Question: I am implementing a 2-Dimensional Neuron Network on Windows, Visual Studio 2015.

Picture is from Dave Miller blog <URL>
I have a topology variable, which is the structure of the network => therefore it's the 3-dimensional vector of Neurons exactly like the picture above.
my topology is a vector of Layers:
'''
typedef vector<vector<Neuron>> Layer; // this is written outside main()
vector<Layer> topology; // this is within main()
'''
then, in my main(), I create the test topology with an example layers to test my Net class constructor:
'''
int main()
{
// test topology {3x3,2x2,2}
vector<Layer> topology;
Layer L0 [3][3];
Layer L1 [2][2];
Layer L2 [1][2];
topology.push_back(L0);
topology.push_back(L1);
topology.push_back(L2);
Net myNet(topology); // create the network
return 0;
}
'''
To test my Net constructor, I will {cout} the letter 'k' on each creation of a new Neuron:
'''
class Net
{
public:
Net(vector<Layer> topology) // constructor
{
// Create the Layers and fill it with neurons
for (int LayersNumber = 0; LayersNumber < topology.size(); LayersNumber++) //(0 is the input layer, last is output, rest are the hidden)
{
m_layers.push_back(Layer()); // add a 2-d layer
for (int NeuronRow = 0; NeuronRow < topology[LayersNumber].size(); NeuronRow++) // fill the layer with Neurons
{
m_layers.back().push_back(vector<Neuron>(0)); // add a vector of Neurons on the new 2-d layer (using .back())
for (int NeuronColumn = 0; NeuronColumn <= topology[LayersNumber][NeuronRow].size(); NeuronColumn++) // <= for the Bias Neuron
{
m_layers[LayersNumber].back().push_back(Neuron()); // add a Neuron
// m_layers[LayerNum][NeuronRow]{NeuronColumn]
cout << "K" << endl; // display test
}
}
}
};
'''
For some reason I have an error in my main() on the .push_back function calls. It says arguments don't match the argument type. I couldn't figure it out.
I appreciate any help. Thanks in advance
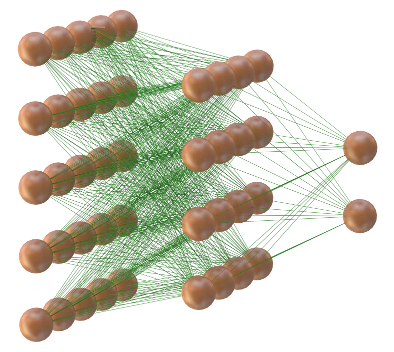
Answer: Instead of coping with std vector ; IMHO you should use a data structure designed for multi dimensions. A good example presented in cppconf2015: <URL> ; you can find the git hub link in video's description.